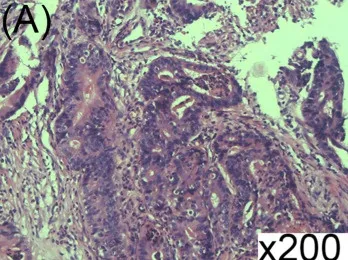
(A, B) Histopathology showed that tumor cells were arranged in columnar and glandular tubular shape, with obvious cellular atypia as well as interstitial and muscularis mucosae infiltrate (HE x200; x400).
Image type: pathology (h&e)